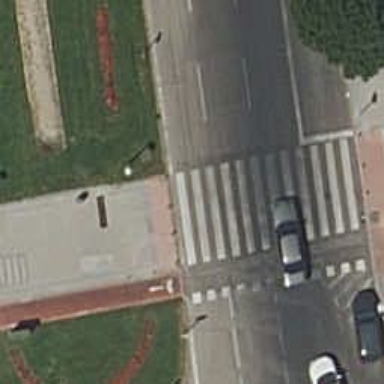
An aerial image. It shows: Uncontrolled zebra crossing on the road.